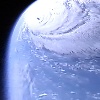
Label: cloud